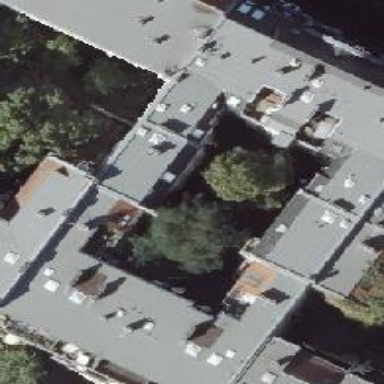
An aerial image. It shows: Residential building with distinctive double saltbox roof shape.